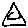
Label: triangle